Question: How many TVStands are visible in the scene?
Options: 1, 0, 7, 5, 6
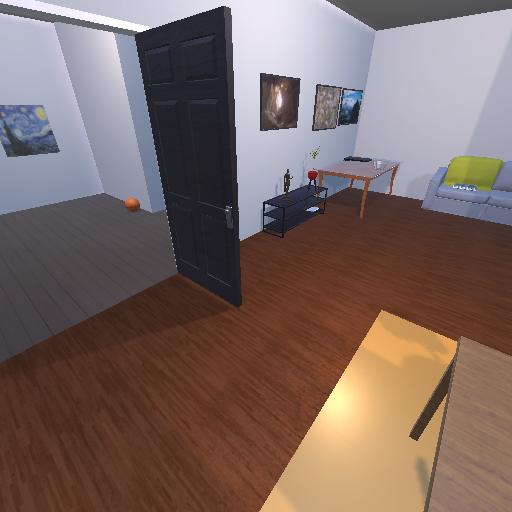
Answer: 1